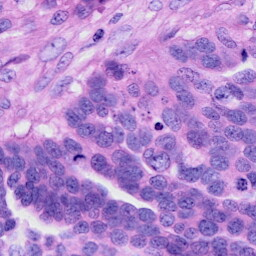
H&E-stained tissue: Ovarian